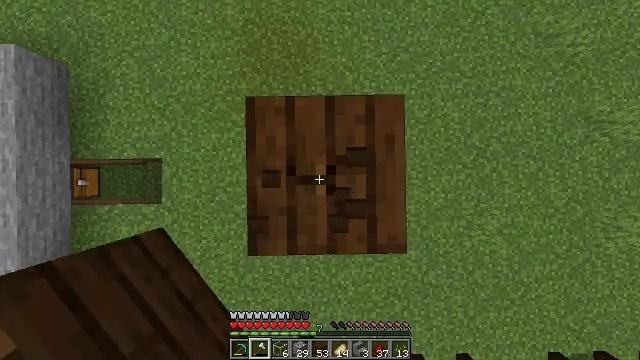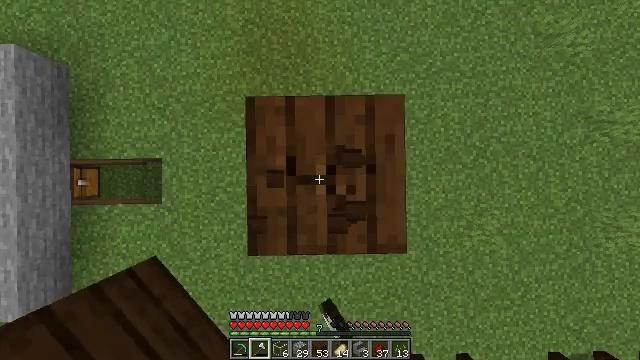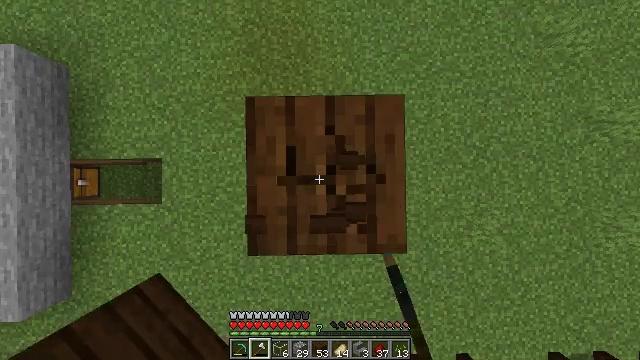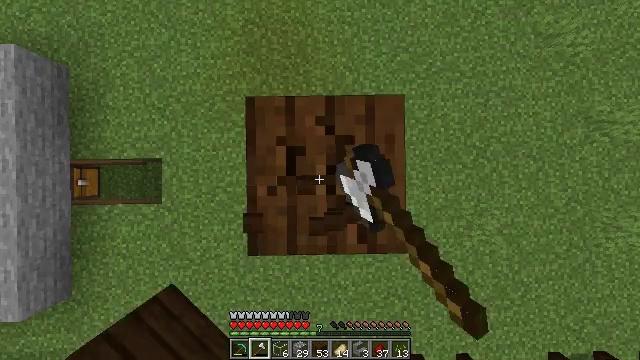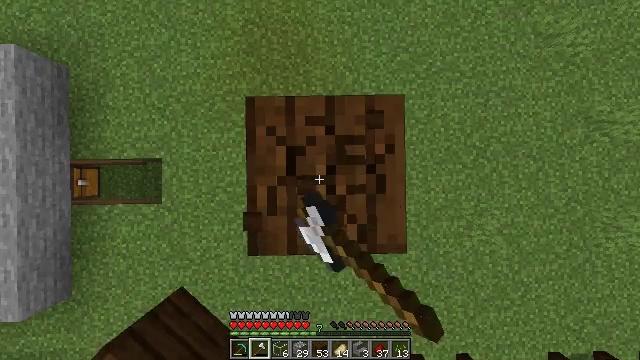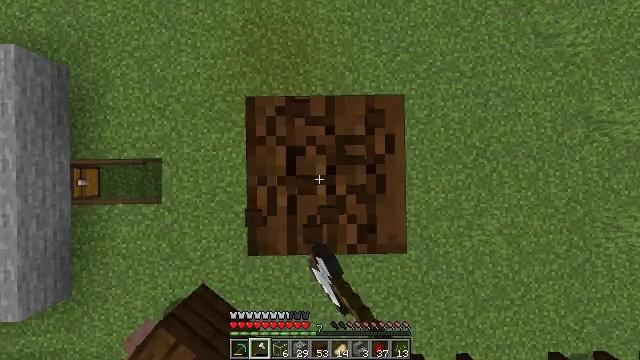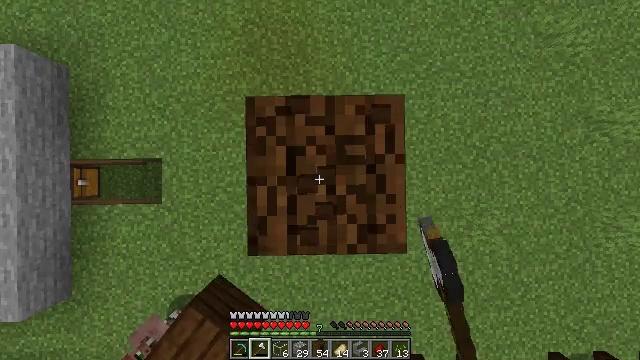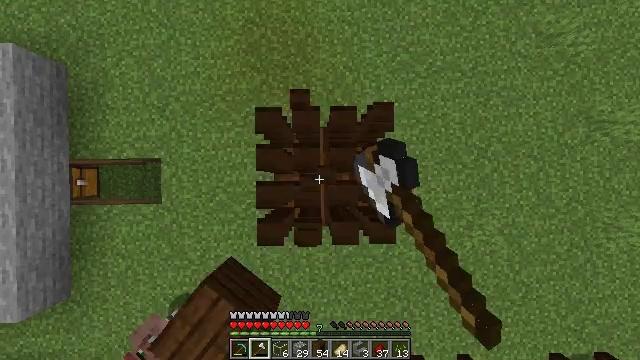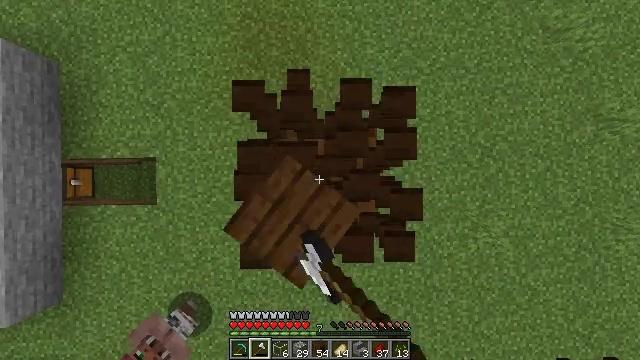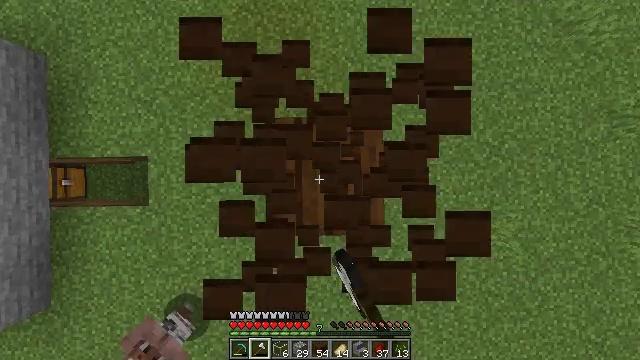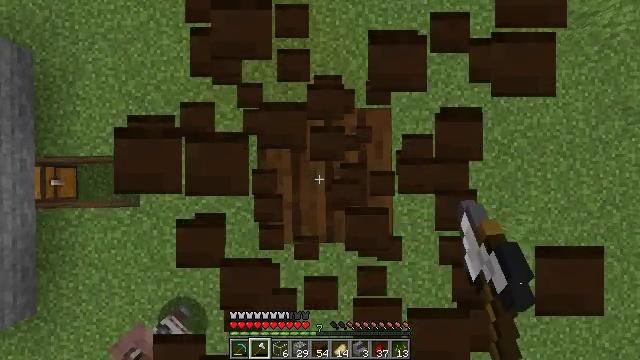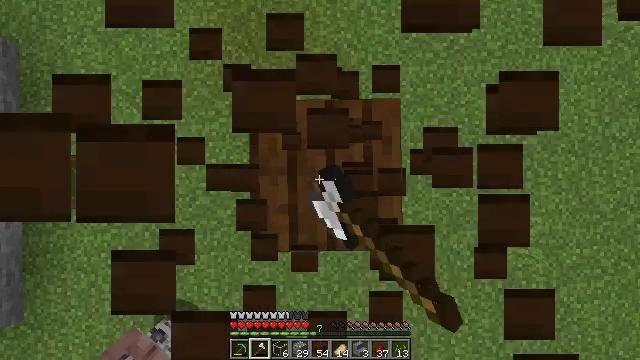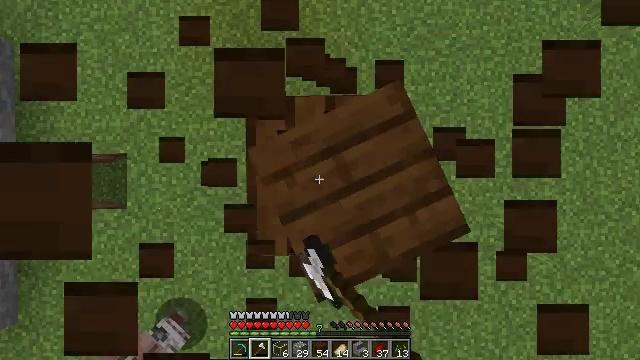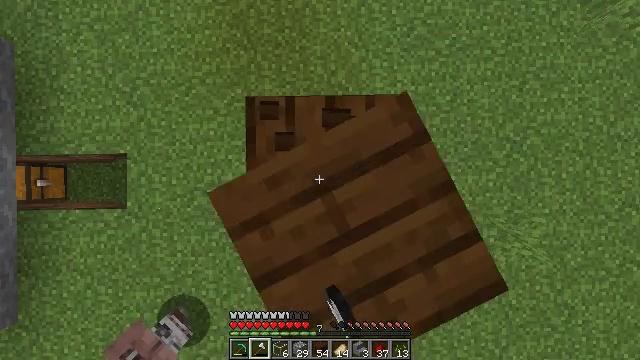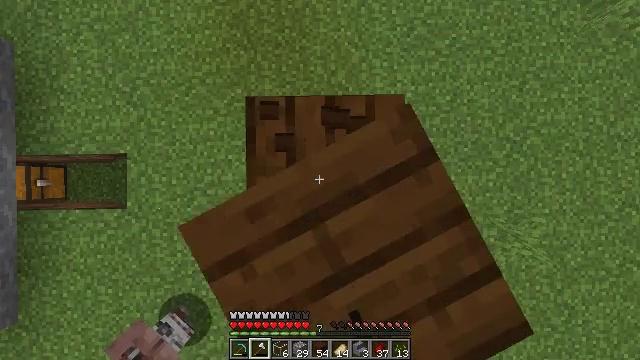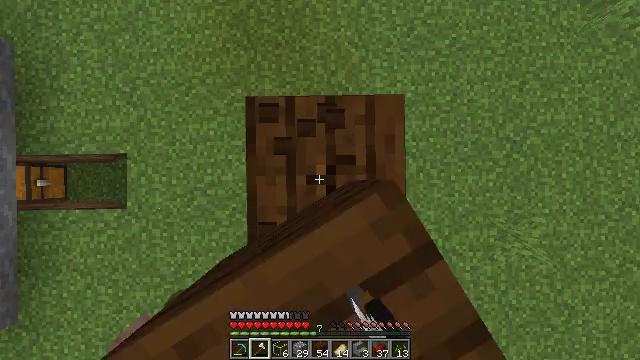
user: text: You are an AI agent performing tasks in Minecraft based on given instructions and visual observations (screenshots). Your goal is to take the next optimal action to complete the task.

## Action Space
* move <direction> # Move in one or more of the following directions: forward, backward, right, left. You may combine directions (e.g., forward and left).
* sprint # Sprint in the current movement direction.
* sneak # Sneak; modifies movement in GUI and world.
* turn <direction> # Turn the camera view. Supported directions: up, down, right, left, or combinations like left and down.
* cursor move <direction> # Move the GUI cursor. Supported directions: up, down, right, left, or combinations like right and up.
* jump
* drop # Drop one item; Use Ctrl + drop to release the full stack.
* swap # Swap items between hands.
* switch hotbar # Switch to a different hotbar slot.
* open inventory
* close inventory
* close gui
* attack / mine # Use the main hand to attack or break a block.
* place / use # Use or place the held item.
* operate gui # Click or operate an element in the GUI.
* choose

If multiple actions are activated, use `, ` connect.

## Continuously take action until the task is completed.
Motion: motion action
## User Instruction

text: Mine dark oak planks.
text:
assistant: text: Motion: attack / mine
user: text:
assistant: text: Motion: attack / mine
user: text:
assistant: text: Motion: attack / mine
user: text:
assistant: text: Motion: attack / mine
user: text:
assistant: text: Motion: attack / mine
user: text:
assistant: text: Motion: attack / mine
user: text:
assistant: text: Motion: attack / mine
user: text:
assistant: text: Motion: attack / mine
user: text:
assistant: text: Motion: attack / mine
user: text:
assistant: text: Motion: attack / mine
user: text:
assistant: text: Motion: attack / mine
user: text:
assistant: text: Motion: attack / mine
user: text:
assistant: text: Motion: attack / mine
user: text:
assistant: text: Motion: attack / mine
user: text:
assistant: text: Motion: attack / mine
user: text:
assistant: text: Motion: attack / mine
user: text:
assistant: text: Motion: attack / mine
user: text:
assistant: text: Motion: attack / mine
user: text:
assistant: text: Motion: attack / mine
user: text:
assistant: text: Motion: attack / mine
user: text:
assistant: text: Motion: attack / mine
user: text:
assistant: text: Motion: attack / mine
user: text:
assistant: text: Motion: attack / mine
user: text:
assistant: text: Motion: attack / mine
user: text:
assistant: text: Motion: attack / mine
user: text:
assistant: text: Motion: attack / mine
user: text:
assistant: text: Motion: attack / mine
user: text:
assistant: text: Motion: attack / mine
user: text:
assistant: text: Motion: attack / mine
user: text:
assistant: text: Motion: no_op